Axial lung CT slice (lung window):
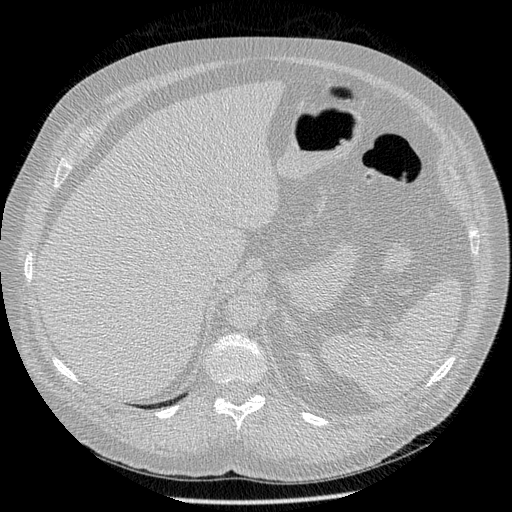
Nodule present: no